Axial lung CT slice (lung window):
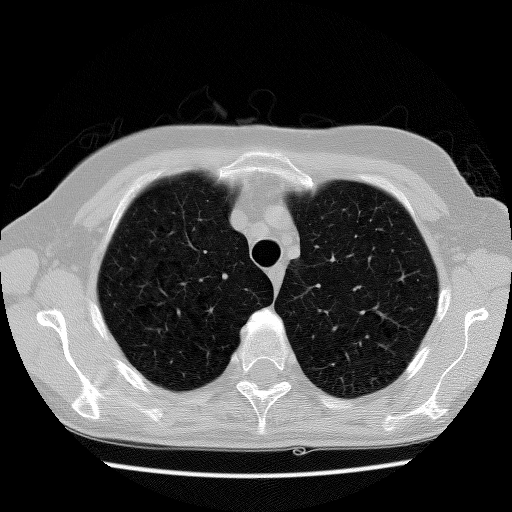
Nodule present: no